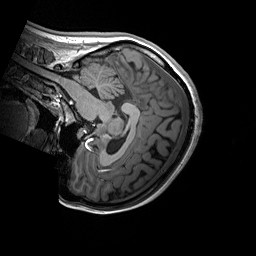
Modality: T1w
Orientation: sagittal
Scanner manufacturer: siemens
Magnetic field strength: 3 T
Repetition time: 2.2 s
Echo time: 0.00244 s